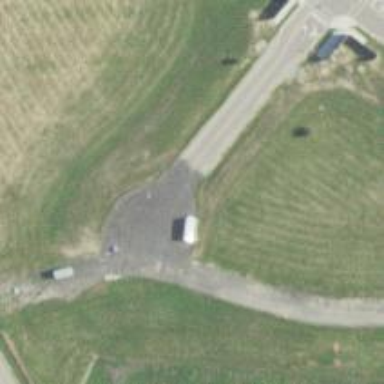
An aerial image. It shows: Turning circle on the road.